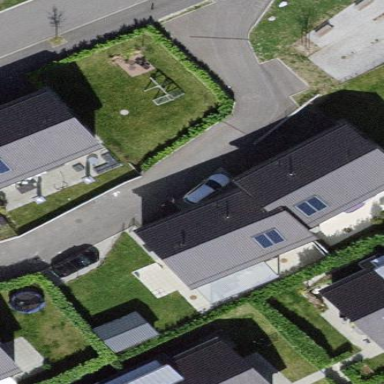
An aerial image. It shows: Simple and straightforward house.